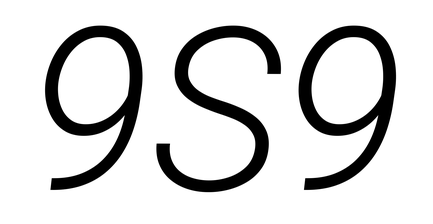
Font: Roboto-Italic_Light_Italic